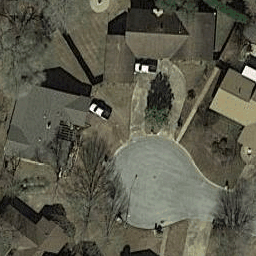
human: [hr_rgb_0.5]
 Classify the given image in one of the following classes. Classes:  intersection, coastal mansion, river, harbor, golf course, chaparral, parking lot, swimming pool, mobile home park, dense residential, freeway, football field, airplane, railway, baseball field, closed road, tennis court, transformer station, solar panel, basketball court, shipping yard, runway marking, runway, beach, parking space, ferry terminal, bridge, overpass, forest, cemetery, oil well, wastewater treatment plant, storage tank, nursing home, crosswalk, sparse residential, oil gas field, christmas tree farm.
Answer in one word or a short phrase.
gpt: closed road